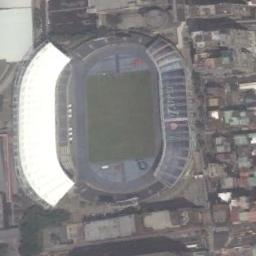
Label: stadium